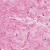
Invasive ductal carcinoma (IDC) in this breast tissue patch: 0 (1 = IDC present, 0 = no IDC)